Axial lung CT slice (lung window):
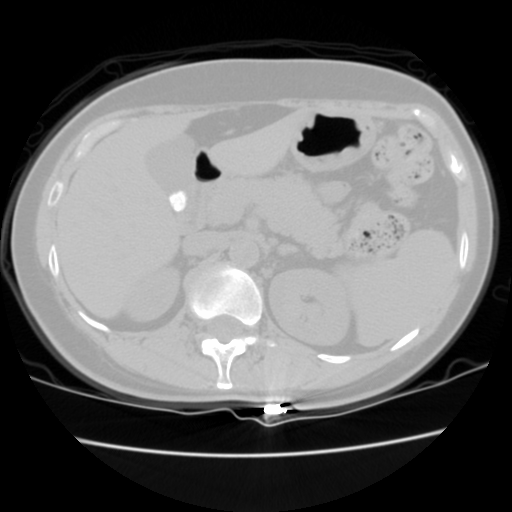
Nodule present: no